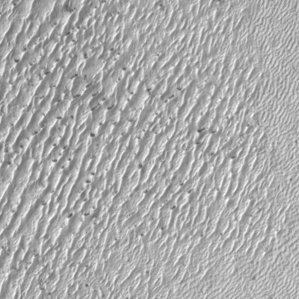
Label: frost